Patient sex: M
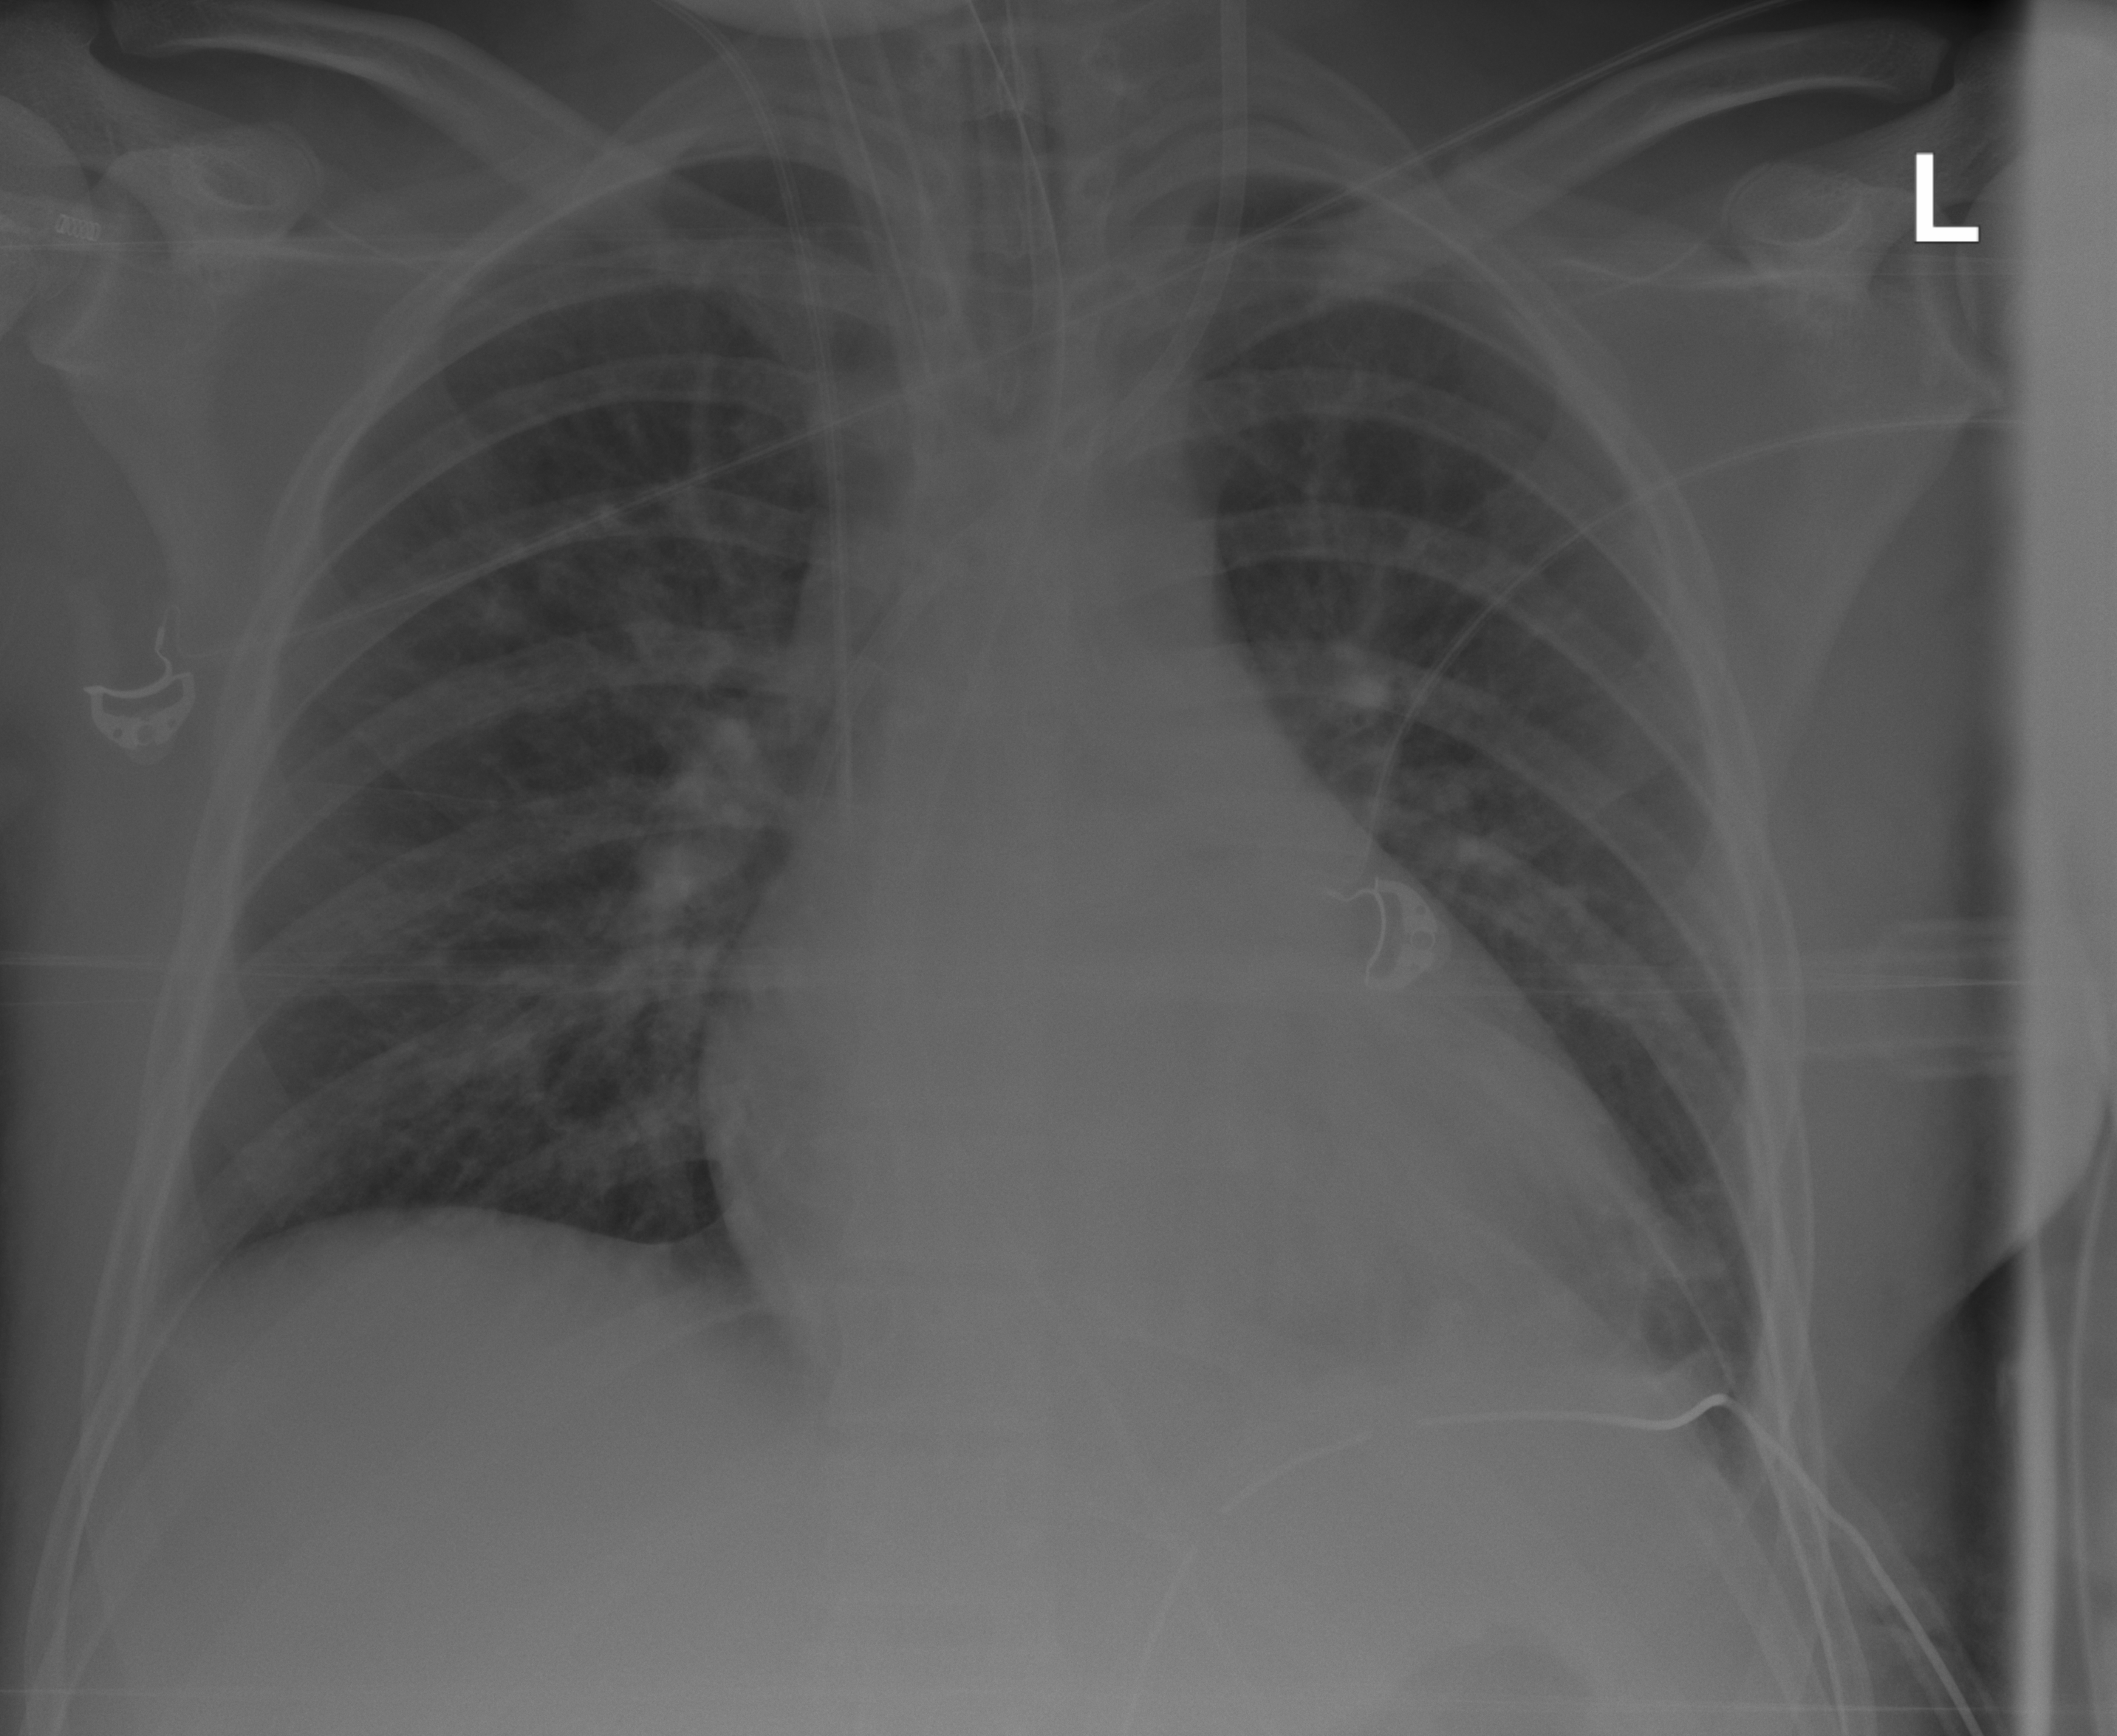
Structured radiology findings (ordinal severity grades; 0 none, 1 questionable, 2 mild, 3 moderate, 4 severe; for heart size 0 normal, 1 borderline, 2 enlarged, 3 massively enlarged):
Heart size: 2
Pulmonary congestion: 0
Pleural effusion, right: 0
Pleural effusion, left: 0
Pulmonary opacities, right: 0
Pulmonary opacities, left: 0
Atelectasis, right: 0
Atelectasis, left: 2